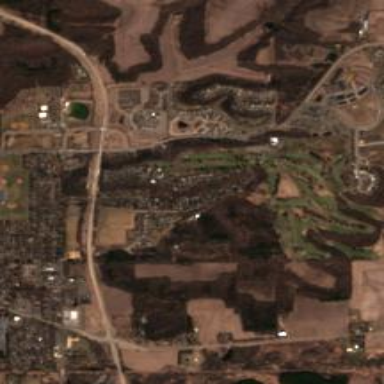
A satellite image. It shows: Golf course.